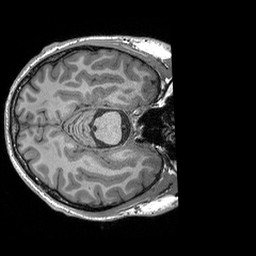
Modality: T1w
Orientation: axial
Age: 23
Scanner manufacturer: siemens
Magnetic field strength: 3 T
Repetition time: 2.3 s
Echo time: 0.00296 s